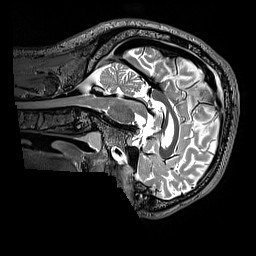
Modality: T2w
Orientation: sagittal
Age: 38
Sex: male
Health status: healthy
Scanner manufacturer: siemens
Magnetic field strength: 3 T
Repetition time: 3.2 s
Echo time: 0.568 s